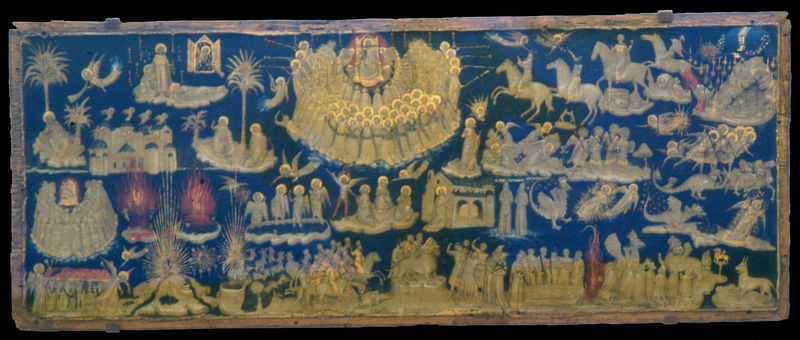
Titel: Neapolitan
Institution: Stuttgart, Staatsgalerie
Schlagwörter: gott, engel, trohn, christus, chor